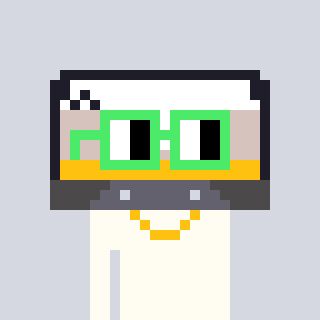
a pixel art character with square light green glasses, a cassette tape-shaped head and a grayscale-colored body on a cool background